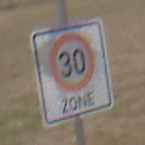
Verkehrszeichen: BeginnZone30
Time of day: Midday
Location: Outdoor (Suburban)
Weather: Overcast
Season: NotSpecified
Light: Natural